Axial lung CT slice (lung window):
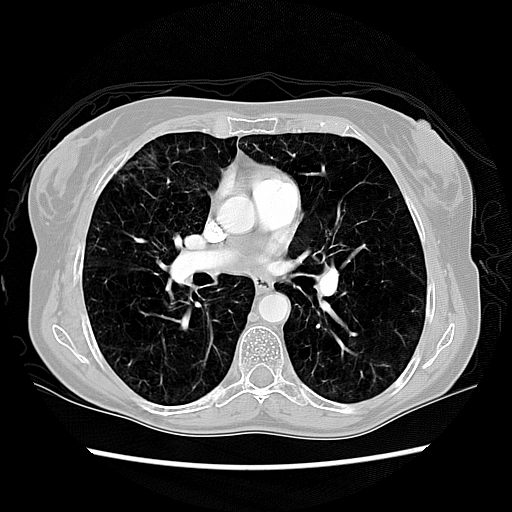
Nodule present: no